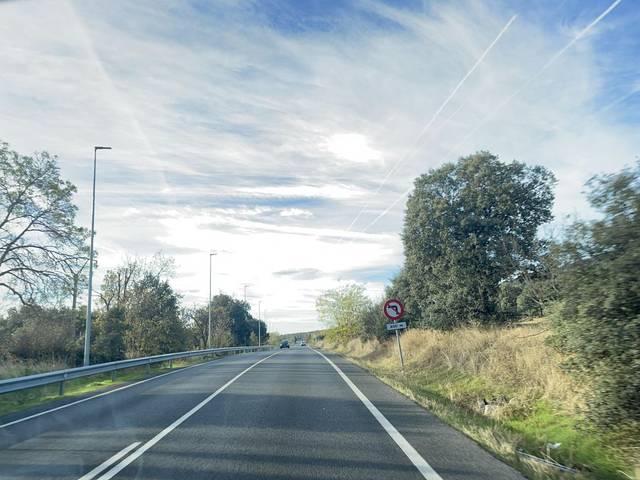
Region: Spain
Coordinates: 40.636, -4.106